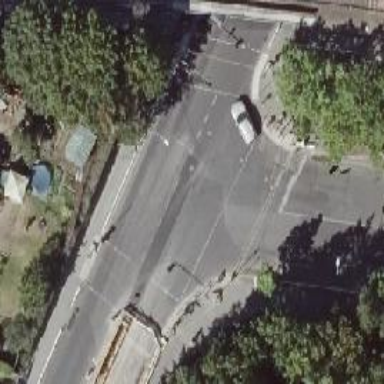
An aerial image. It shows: Crossing with traffic signals.